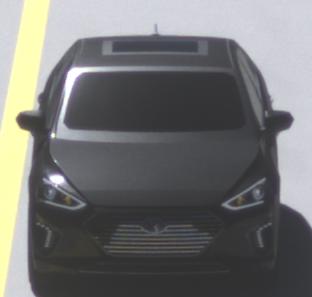
Make: Hyundai
Model: IONIQ Hybrid
Detailed model: IONIQ (AE) Hybrid
Model produced from: 2016/10
Model produced until: 2018/08
Doors: 5
Color: black
Road condition: dry road
Daytime: midday
Contrast: high contrast